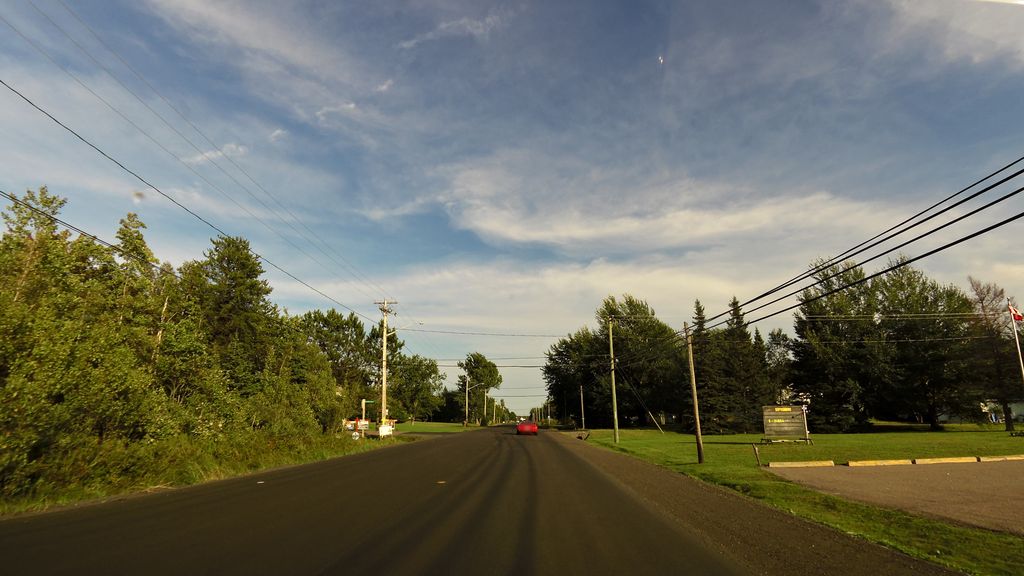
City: charlottetown